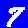
Digit: 7